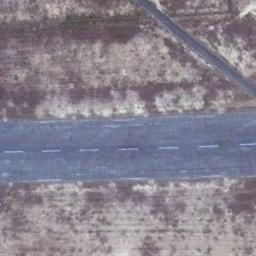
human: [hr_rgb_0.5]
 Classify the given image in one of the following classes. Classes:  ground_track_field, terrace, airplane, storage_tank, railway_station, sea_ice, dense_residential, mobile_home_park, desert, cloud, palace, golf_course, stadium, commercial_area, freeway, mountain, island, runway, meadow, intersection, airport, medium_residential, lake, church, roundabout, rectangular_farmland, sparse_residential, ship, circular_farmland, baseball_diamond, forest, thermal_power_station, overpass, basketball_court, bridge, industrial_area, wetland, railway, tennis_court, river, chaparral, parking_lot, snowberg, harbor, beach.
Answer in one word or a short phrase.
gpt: runway